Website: bh-photo
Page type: billing-address
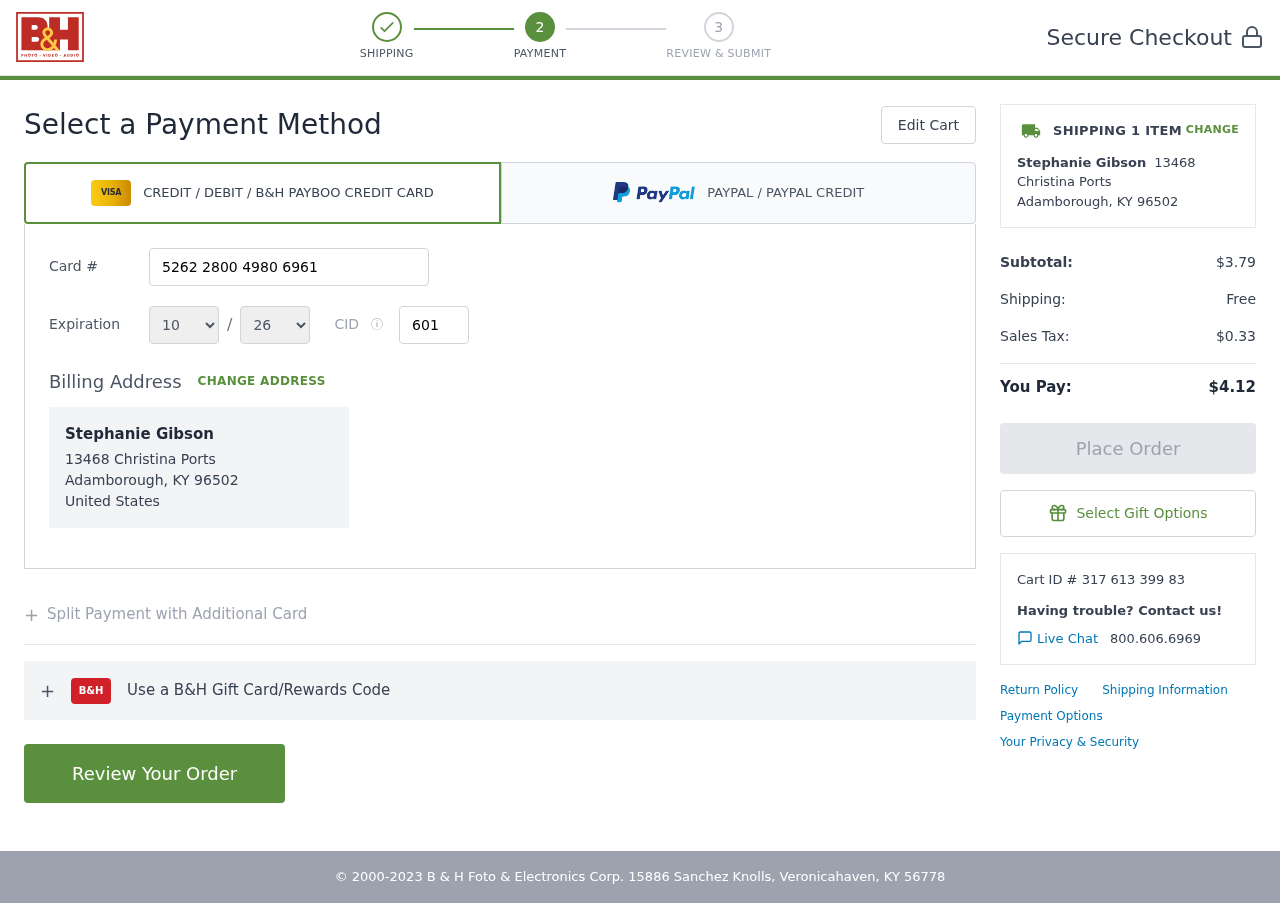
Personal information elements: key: PII_CARD_CVV
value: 601
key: PII_CARD_EXPIRY_MONTH
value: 10
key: PII_CARD_EXPIRY_YEAR
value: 26
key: PII_CARD_NUMBER
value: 5262 2800 4980 6961
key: PII_CITY_STATE_ZIP
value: Adamborough, KY 96502
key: PII_COUNTRY
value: United States
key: PII_FULLNAME
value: Stephanie Gibson
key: PII_STREET
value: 13468 Christina Ports
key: PII_FULLNAME2
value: Stephanie Gibson
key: PII_CITY
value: Adamborough
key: PII_STATE_ABBR
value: KY
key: PII_POSTCODE
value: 96502
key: PII_POSTCODE_FULL
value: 96502
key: PII_CITY_STATE
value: Adamborough, KY
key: PII_LOCATION13_POSTCODE_EXT
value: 6502
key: PII_POSTCODE_NUMERIC
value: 96502
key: PII_LOCATION13_POSTCODE_EXT_NUMERIC
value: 6502
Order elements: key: ORDER_NUM_ITEMS
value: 1
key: ORDER_SUBTOTAL
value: $3.79
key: ORDER_SHIPPING_COST
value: Free
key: ORDER_TAX
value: $0.33
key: ORDER_TOTAL
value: $4.12
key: ORDER_ID
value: Cart ID # 317 613 399 83